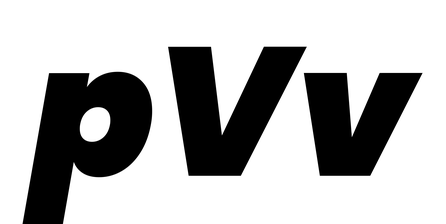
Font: Poppins-BlackItalic